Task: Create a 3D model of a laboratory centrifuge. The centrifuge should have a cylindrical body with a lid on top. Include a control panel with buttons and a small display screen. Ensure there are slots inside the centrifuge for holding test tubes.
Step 452:
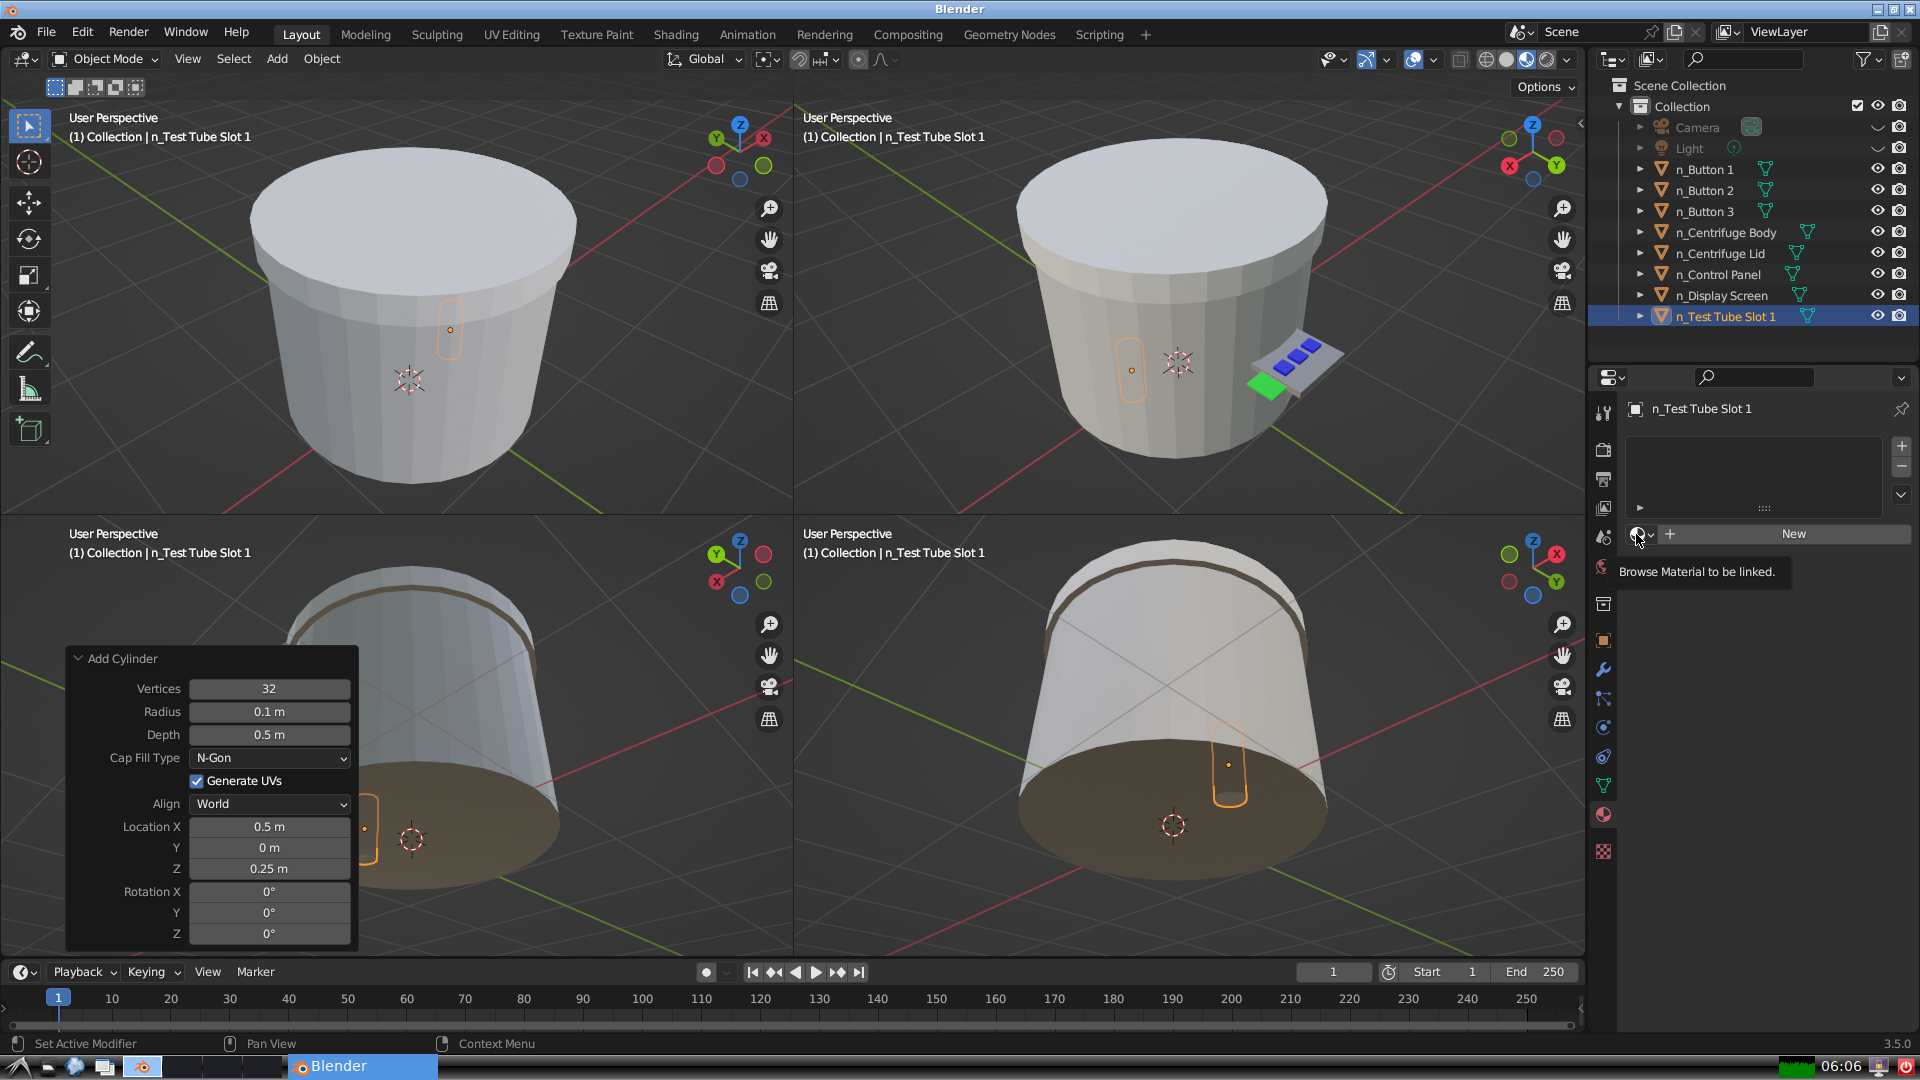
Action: click: no